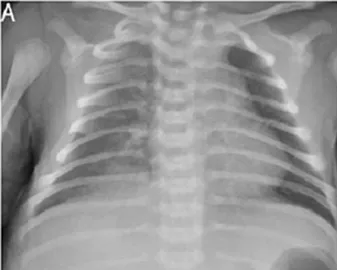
(A) Chest X-ray image exhibiting increased bronchoalveolar infiltration over the right lung field.
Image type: radiology (x_ray)